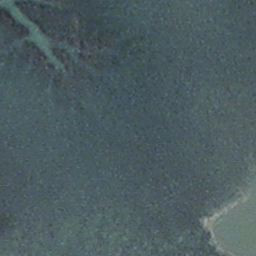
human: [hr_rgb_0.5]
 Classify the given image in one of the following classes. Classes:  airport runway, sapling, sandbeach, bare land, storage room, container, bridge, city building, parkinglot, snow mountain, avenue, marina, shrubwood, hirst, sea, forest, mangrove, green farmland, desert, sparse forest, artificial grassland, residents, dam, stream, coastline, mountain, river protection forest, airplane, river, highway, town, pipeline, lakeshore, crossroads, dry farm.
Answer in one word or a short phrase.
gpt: stream